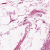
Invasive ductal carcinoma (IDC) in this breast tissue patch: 0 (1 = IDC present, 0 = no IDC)